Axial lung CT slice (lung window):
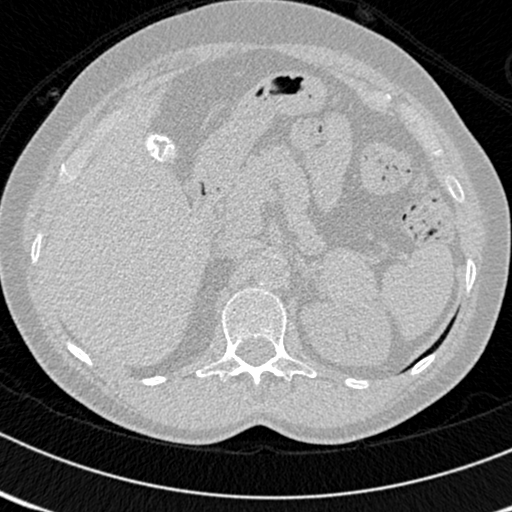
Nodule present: no